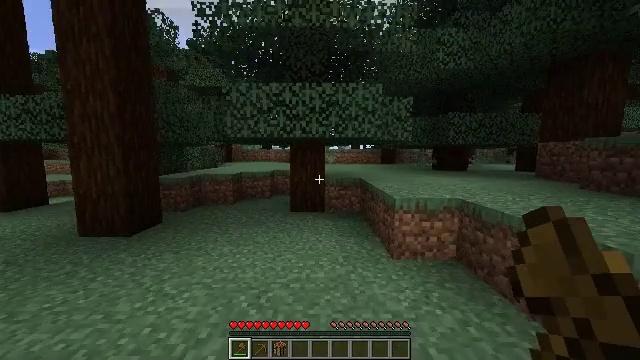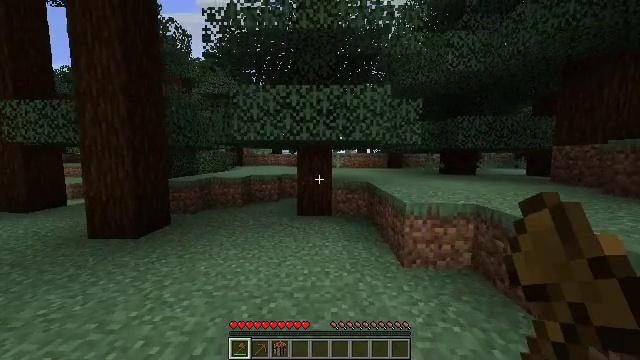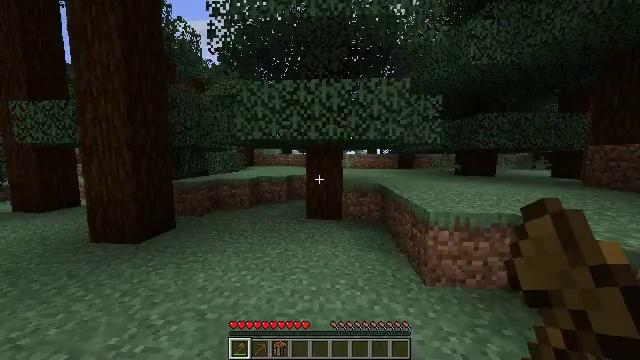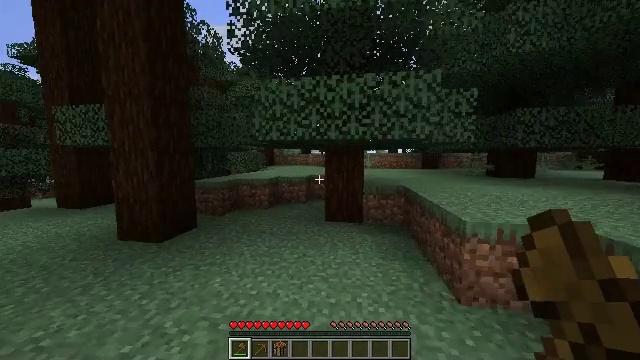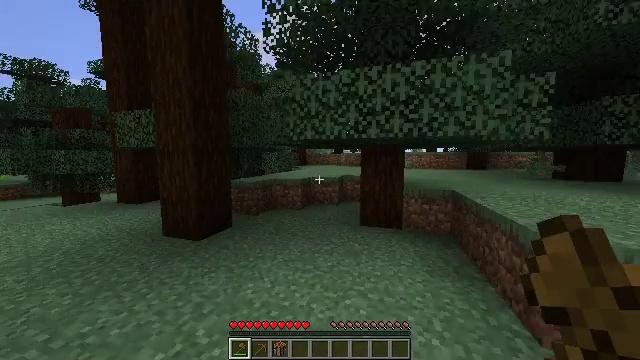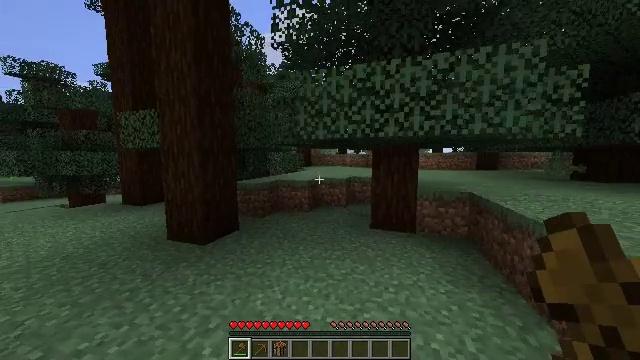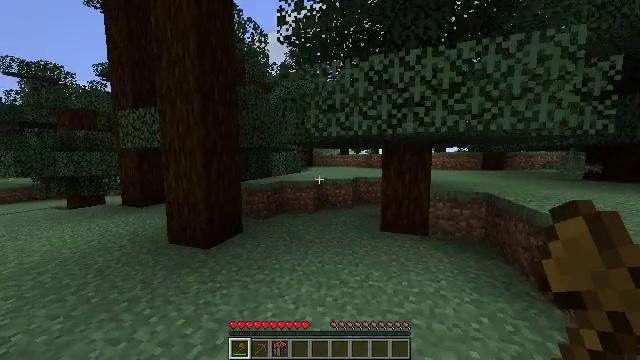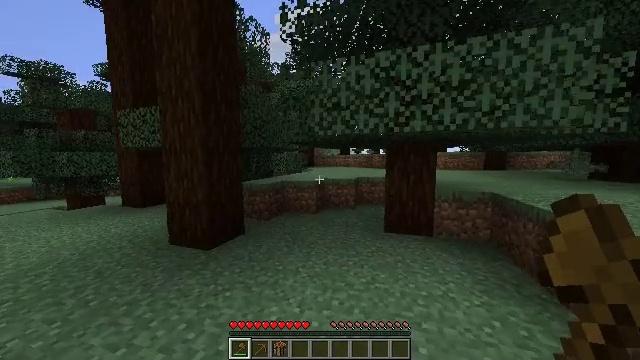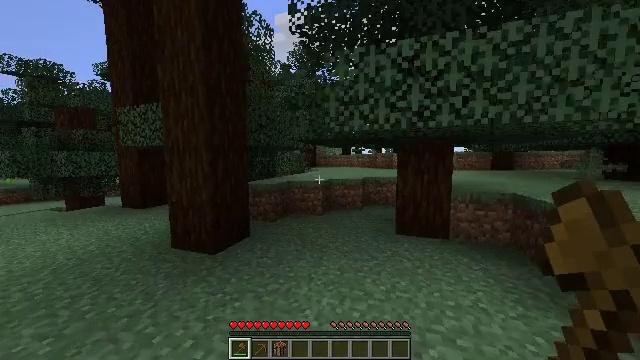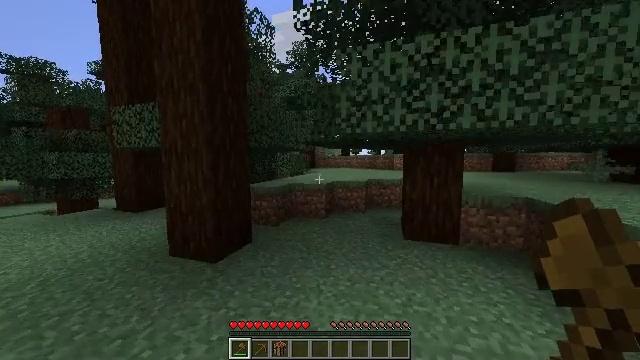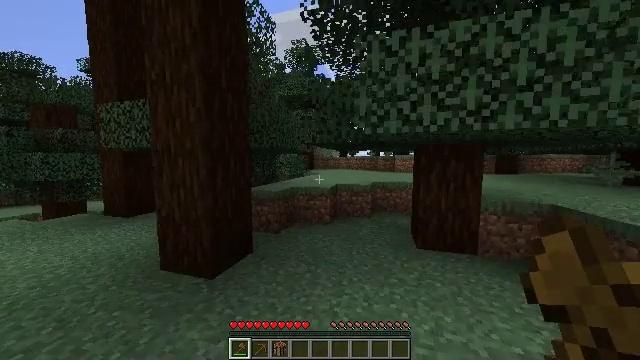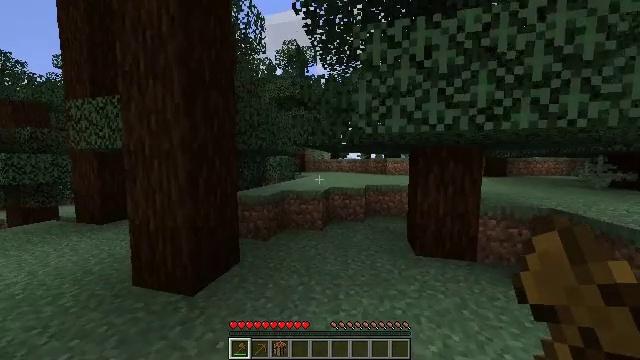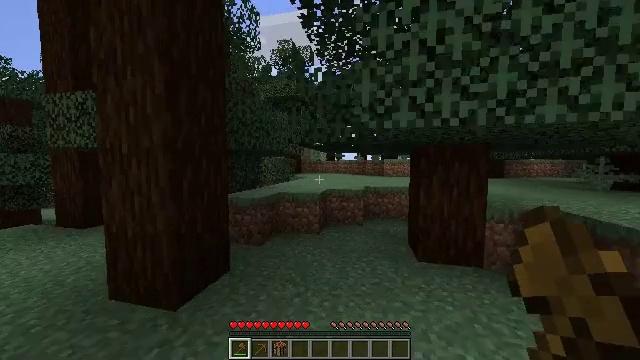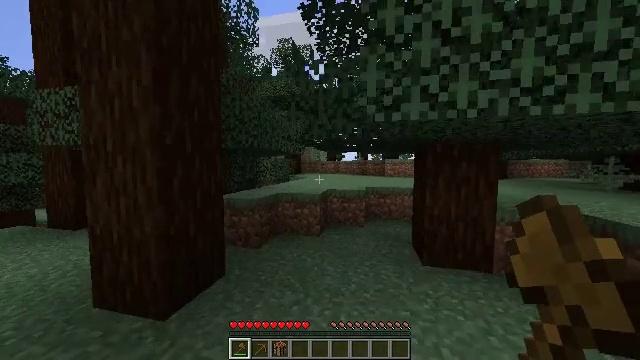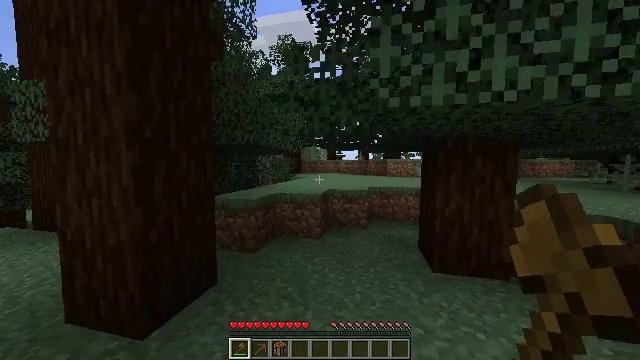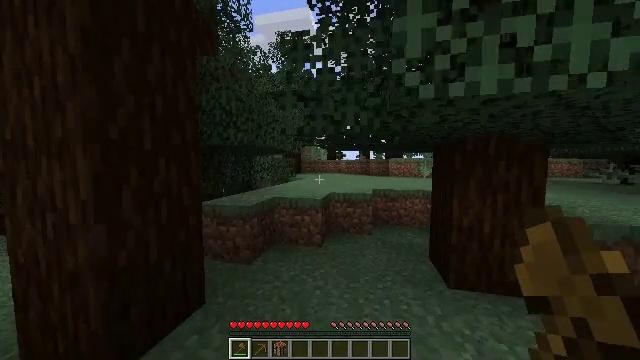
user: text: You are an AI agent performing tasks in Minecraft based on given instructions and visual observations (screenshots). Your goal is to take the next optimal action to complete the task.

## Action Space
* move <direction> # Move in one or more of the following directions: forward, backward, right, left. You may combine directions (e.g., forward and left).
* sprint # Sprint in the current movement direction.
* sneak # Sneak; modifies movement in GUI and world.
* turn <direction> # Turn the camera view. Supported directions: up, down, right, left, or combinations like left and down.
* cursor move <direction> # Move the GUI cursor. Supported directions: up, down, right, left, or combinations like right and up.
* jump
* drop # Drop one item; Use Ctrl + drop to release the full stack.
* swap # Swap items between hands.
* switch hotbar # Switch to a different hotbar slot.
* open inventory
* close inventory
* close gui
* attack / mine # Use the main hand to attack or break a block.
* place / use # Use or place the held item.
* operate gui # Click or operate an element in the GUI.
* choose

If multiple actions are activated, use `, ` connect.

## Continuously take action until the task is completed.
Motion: motion action
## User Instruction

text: Combat the rabbit.
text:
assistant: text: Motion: move forward, sprint, turn left
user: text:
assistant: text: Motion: move forward, sprint, turn left
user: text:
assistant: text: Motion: move forward, sprint, turn left
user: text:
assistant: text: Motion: move forward and move left, sprint, turn left
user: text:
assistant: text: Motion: move forward and move left, sprint
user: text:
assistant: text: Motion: move forward and move left
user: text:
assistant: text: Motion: move forward and move left
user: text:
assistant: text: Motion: move forward and move left
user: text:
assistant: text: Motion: move forward and move left
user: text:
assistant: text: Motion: move forward, turn right
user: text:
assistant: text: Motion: move forward, turn right
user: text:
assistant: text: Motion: move forward, turn right
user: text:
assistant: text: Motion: move forward
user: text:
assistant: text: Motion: move forward
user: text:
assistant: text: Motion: move forward
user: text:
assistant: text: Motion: move forward
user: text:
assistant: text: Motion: move forward
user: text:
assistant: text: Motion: move forward, turn right
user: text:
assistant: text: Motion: move forward, turn right
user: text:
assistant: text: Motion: move forward
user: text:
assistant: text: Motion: move forward
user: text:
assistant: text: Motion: move forward and move left
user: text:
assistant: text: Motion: move forward and move left
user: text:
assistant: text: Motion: move forward and move left
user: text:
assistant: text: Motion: move forward, turn right
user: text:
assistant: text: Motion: move forward
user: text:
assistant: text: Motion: move forward, turn right
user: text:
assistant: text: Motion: move forward, jump
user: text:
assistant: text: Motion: move forward, jump
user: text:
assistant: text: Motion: move forward, jump